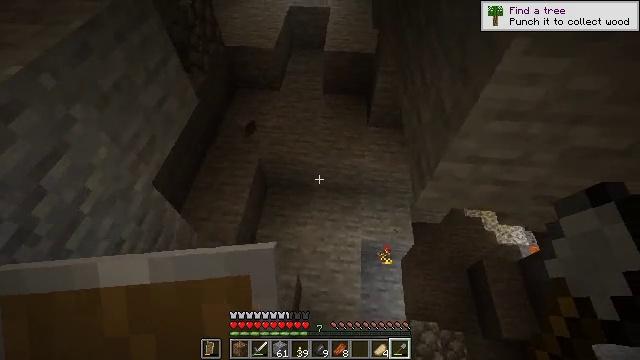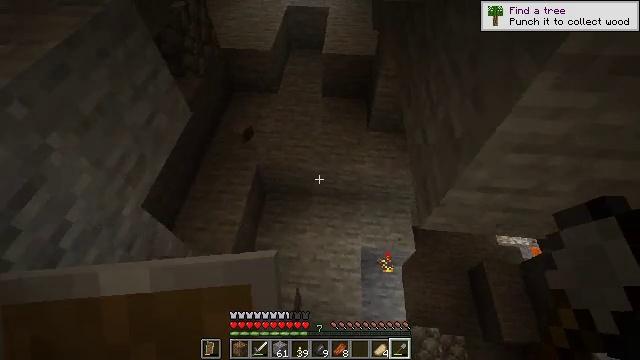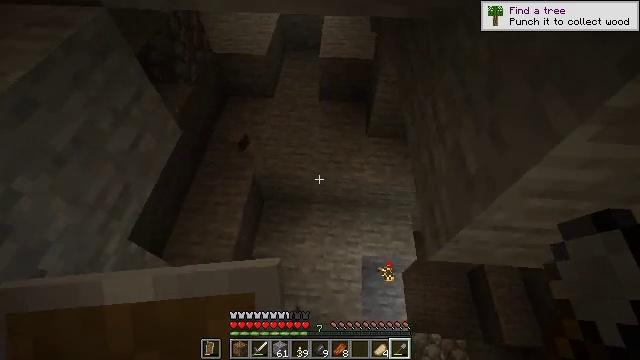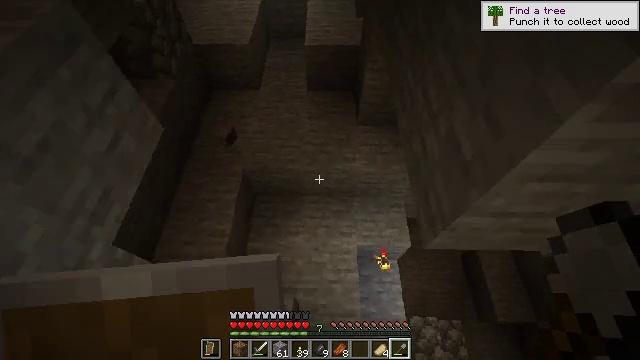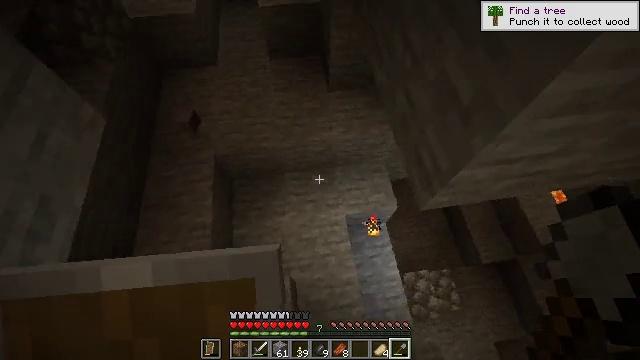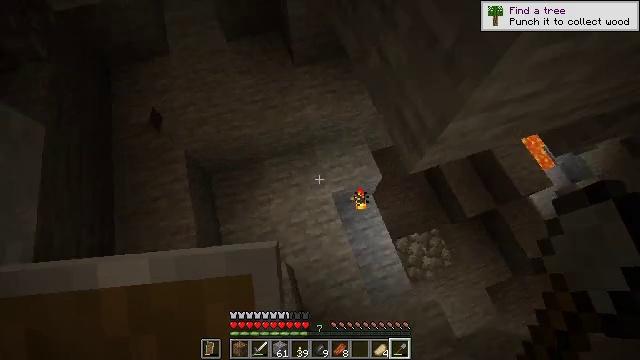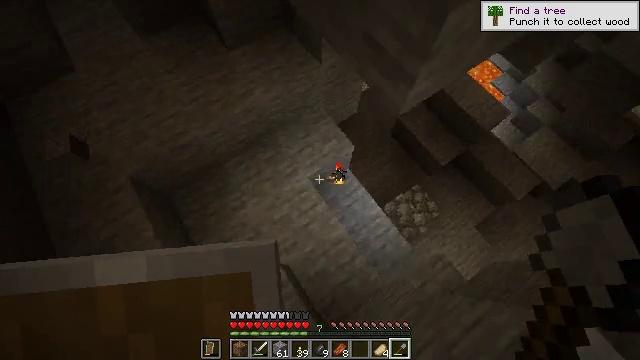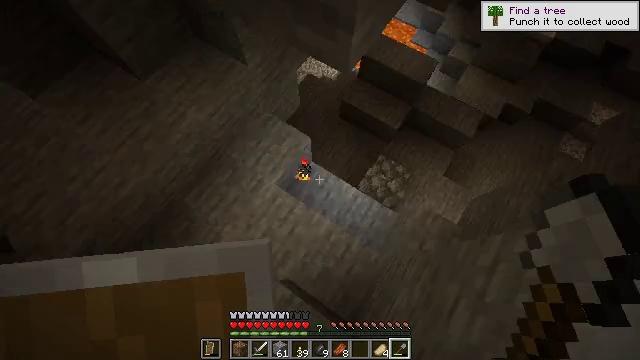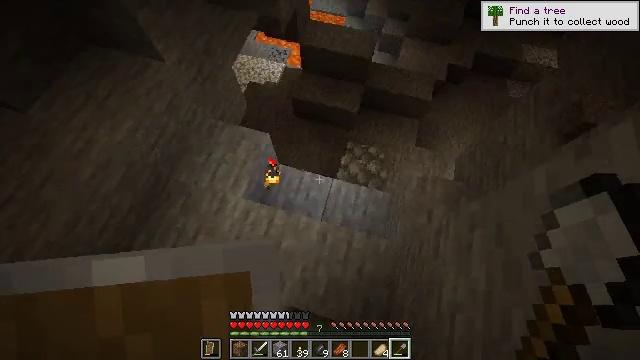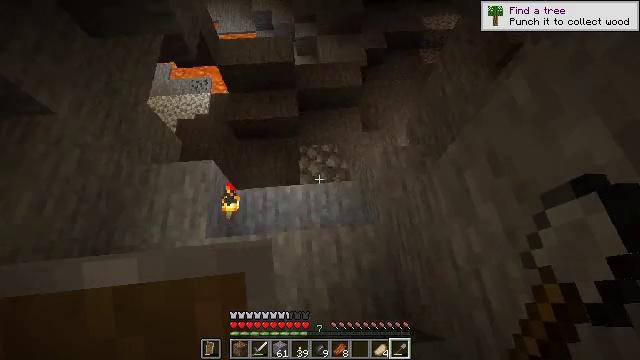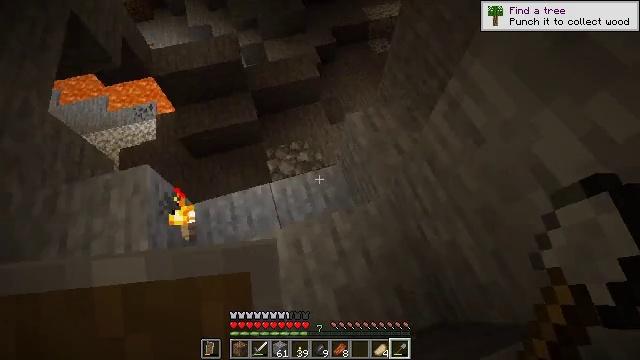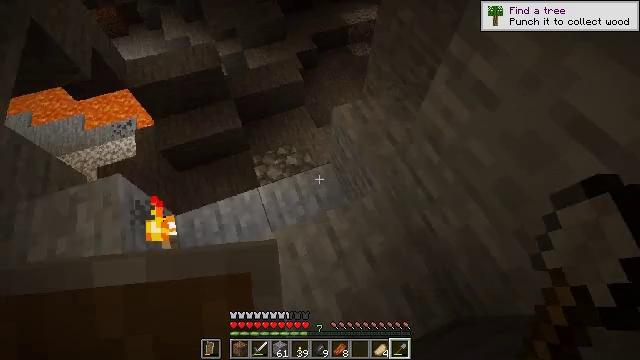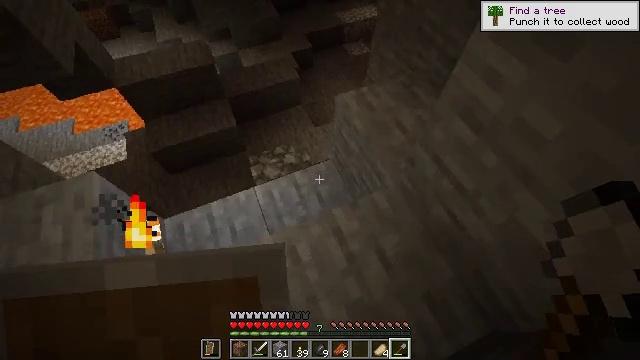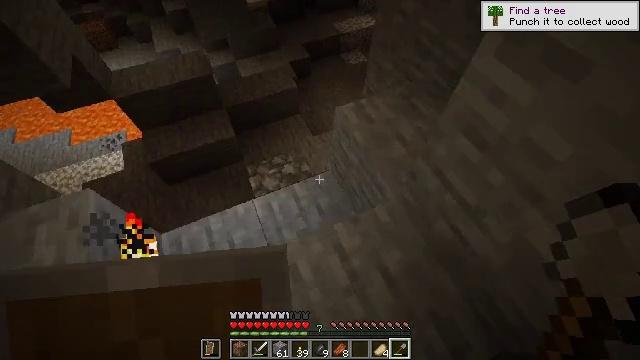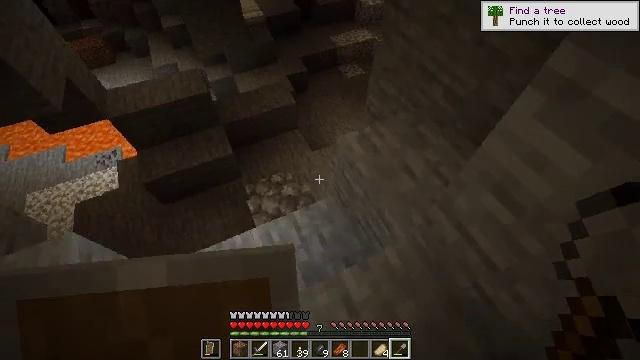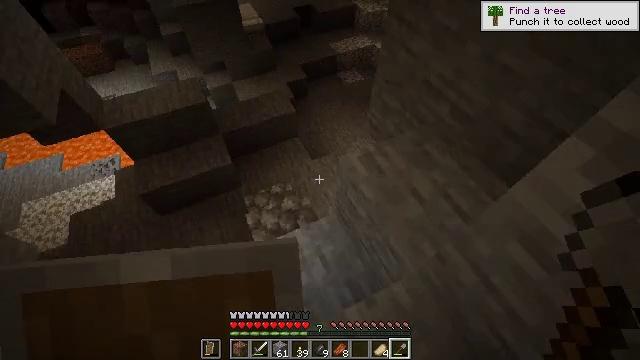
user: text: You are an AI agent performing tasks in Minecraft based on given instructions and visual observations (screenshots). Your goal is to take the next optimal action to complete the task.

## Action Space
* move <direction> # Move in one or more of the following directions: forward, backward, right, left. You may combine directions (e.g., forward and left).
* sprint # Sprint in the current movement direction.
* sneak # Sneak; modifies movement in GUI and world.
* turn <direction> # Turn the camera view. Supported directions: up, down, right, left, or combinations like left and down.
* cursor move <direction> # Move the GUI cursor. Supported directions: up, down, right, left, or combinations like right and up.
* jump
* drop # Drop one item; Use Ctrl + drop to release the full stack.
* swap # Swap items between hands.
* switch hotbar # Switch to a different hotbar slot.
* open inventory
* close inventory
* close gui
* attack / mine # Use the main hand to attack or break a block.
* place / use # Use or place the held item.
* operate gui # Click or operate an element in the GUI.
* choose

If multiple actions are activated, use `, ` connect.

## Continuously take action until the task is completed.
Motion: motion action
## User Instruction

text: Use an iron ingot and flint in the crafting grid to make flint and steel.
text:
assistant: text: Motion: move forward
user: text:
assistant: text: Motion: move forward
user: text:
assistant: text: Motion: turn right and down
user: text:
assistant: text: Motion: turn right and down
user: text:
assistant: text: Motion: turn right and down
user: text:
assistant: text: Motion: turn right and down
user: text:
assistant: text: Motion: turn right
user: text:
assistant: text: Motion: turn right and up
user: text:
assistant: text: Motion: turn right and up
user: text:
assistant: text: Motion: turn right and up
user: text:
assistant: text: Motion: turn right and up
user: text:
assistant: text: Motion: move forward, turn right
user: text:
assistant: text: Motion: move forward, turn up
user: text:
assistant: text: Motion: move forward, turn up
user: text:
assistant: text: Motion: move forward
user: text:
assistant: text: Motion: move forward, turn up
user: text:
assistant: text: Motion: move forward, turn left
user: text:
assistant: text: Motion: move forward, turn left and up
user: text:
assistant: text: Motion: move forward, turn left
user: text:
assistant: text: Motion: move forward
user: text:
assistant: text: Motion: move forward
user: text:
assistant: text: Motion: move forward
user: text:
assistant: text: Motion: move forward, turn left
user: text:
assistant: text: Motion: move forward, turn left
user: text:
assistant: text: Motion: move forward
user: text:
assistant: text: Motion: move forward
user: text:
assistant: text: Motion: move forward
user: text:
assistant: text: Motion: move forward
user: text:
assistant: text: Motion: move forward
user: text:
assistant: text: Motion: move forward, turn right and up